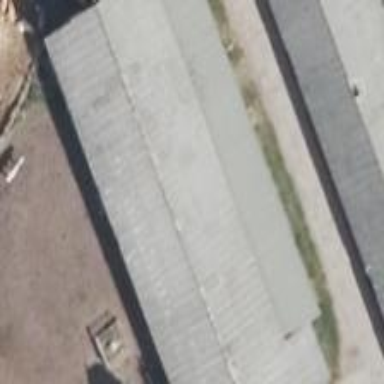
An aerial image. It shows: View of roof of building.